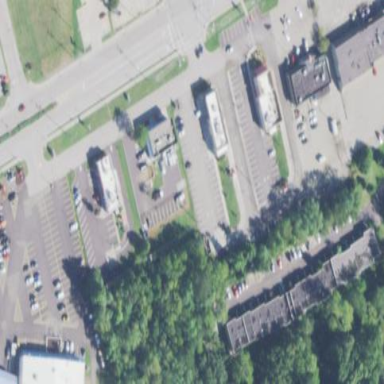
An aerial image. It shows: Retail area.